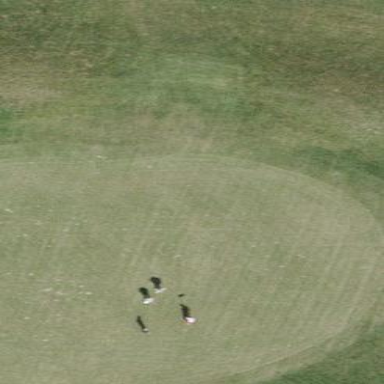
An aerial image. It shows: Green golf area with grass land use.